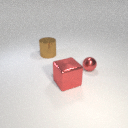
large red metal cube to the right of large brown metal cylinder